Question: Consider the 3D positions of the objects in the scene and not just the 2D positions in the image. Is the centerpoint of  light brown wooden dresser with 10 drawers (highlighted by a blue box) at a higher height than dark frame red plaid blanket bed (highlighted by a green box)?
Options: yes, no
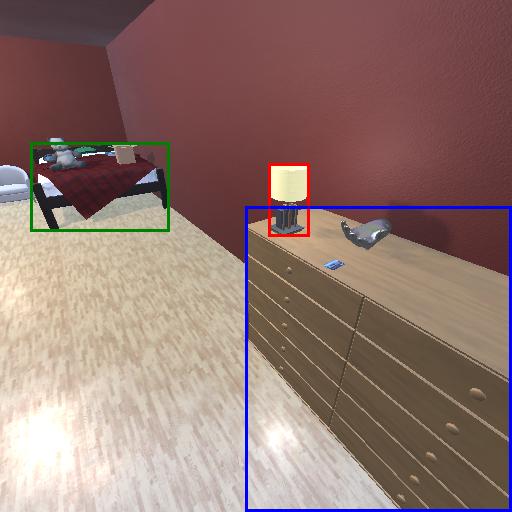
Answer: yes